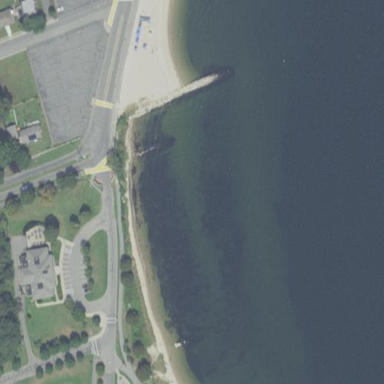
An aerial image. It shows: Rocky reef visible during high tide.